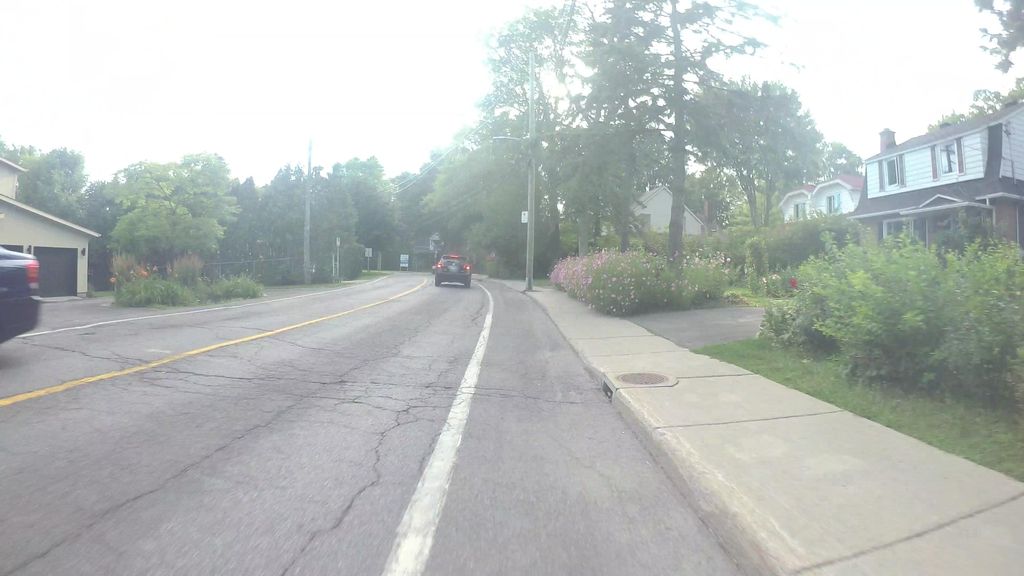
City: montreal